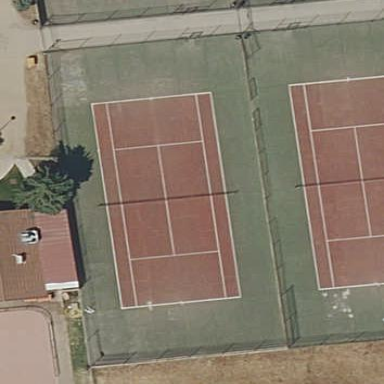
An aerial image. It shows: Tennis court in leisure pitch.